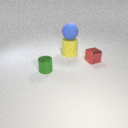
small green metal cylinder to the left of small red metal cube